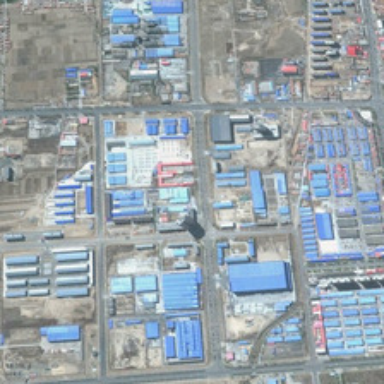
Many buildings are in an industrial area .